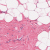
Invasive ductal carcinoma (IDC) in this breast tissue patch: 0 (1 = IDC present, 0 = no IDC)